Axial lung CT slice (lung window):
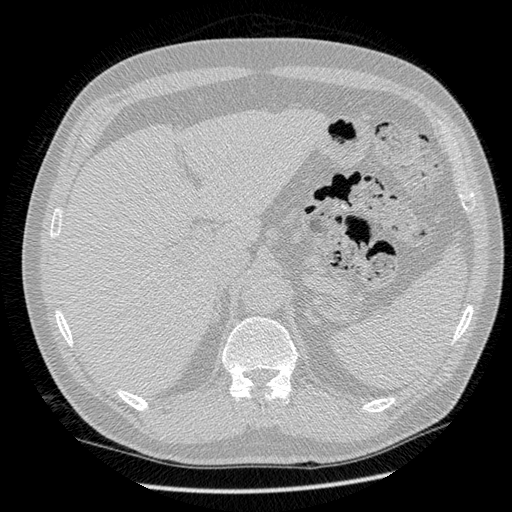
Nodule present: no